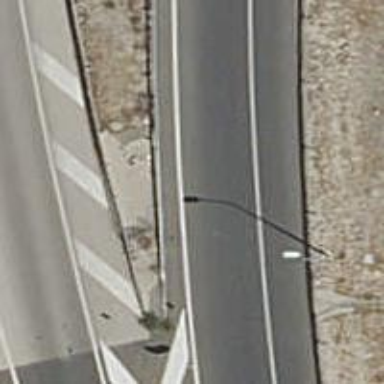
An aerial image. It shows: Motorway link.